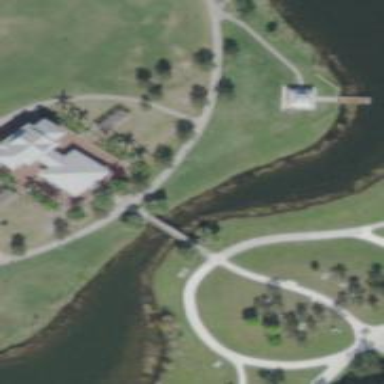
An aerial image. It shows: Disc golf basket.